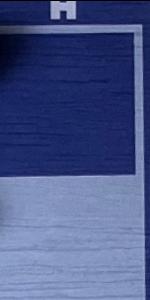
Label: Empty